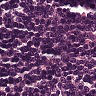
Metastatic tissue present: no